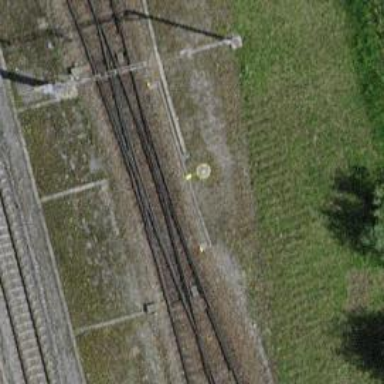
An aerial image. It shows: Railway siding with rails.